Aerial crown-view tile of a tropical tree (Barro Colorado Island, Panama), acquired 20241216:
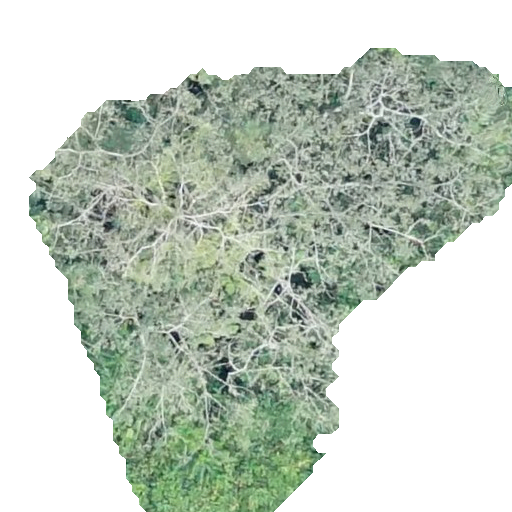
Species: Trattinnickia aspera
GBIF accepted scientific name: Trattinnickia aspera
Crown area: 206.693 m²